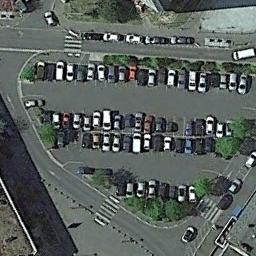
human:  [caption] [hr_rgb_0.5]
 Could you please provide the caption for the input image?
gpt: The parking lot with some cars arranged neatly in lines is surrounded by roads .

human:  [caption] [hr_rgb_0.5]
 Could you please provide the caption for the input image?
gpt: The parking lot is next to some trees .

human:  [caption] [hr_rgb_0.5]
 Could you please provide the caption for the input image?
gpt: Many cars are in the parking lot .

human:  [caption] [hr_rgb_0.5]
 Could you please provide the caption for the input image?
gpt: Seven rows of cars were parked in the parking lot .

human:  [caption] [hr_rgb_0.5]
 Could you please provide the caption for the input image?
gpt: There are some green bushes and many cars on the parking lot .